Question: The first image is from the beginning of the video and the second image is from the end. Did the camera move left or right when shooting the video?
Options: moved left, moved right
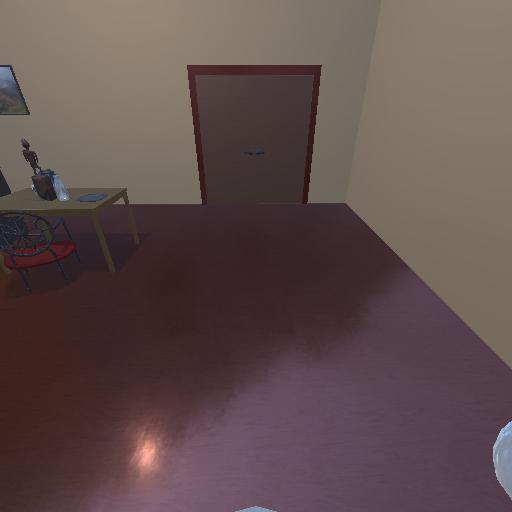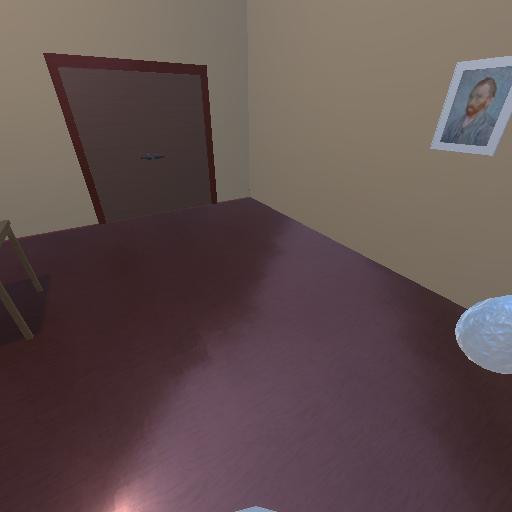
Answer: moved left